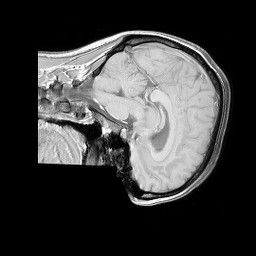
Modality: T1w
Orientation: sagittal
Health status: ill
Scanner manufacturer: philips
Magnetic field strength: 3 T
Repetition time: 0.3787 s
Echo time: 0.002908 s